Question: I need to Save a Smart Blob in informix database, ther is my model :
'''
public class ArtistaFoto : Entity
{
public virtual Artista Artista { get; set; }
public virtual int NumeroSeq { get; set; }
public virtual byte[] BlobArtistas { get; set; }
public virtual string NomeArquivos { get; set; }
public virtual string Extensao { get; set; }
}
'''
there is my Mapping
'''
public ArtistaFotosMapping()
{
this.Table("sb_aneartistas");
this.CompositeId().KeyReference(x => x.Artista, "cdartista").KeyProperty(x => x.NumeroSeq, "nrseq");
this.Map(x => x.BlobArtistas).Column("sbaneartistas");
this.Map(x => x.NomeArquivos).Column("nome_arq");
this.Map(x => x.Extensao).Column("extensao");
}
'''
and there is my exception when I try to save my entity

So I know that this field in Informix Database is a SmartBlob, and this is not a normal blob (byte or string).Someone can help me?
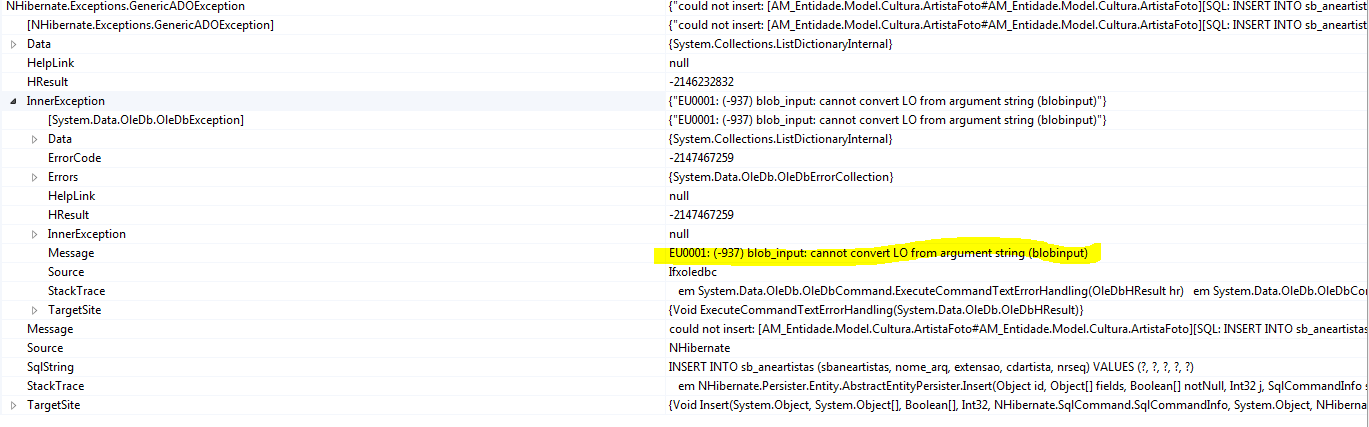
Answer: My difficulty is in build a connection follow :
'''
ISessionFactory factory = Fluently.Configure()
.Database(
IfxSQLIConfiguration
.Informix1000
.ConnectionString("Provider=Ifxoledbc.2;Password=xxxx;Persist Security Info=True;User ID=xxxx;Data Source=xxxx")
.Driver<OleDbDriver>()
.Dialect<InformixDialect1000>()
.ShowSql())
.Mappings(x => x.FluentMappings.AddFromAssemblyOf<ArtistaFotoMapping>()
).ExposeConfiguration(x =>
x.SetProperty(NHibernate.Cfg.Environment.PrepareSql, "True")
)
.BuildSessionFactory();'
'''
and I change for IfxOdbcConfiguration that follow sample:
'''
ISessionFactory factory = Fluently.Configure()
.Database(
IfxOdbcConfiguration
.Informix1000
.ConnectionString("DRIVER={IBM INFORMIX ODBC DRIVER};SERVER=xxxx;DATABASE=xxxx;UID=xxx;PWD=xxx;NEEDODBCTYPESONLY=1;")
.ShowSql())
.Mappings(x => x.FluentMappings.AddFromAssemblyOf<ArtistaFotoMapping>()
).ExposeConfiguration(x =>
x.SetProperty(NHibernate.Cfg.Environment.PrepareSql, "False")
)
.BuildSessionFactory();
'''